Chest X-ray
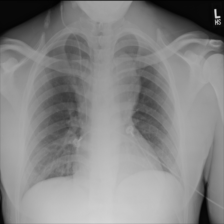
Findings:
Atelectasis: negative
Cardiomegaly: negative
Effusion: negative
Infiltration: negative
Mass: positive
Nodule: negative
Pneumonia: negative
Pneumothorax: negative
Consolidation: negative
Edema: negative
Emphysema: negative
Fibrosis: negative
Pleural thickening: negative
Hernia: negative